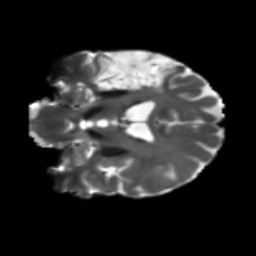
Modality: T2w
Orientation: coronal
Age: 66
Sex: male
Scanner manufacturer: siemens
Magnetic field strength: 3 T
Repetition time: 5.25 s
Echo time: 0.08 s